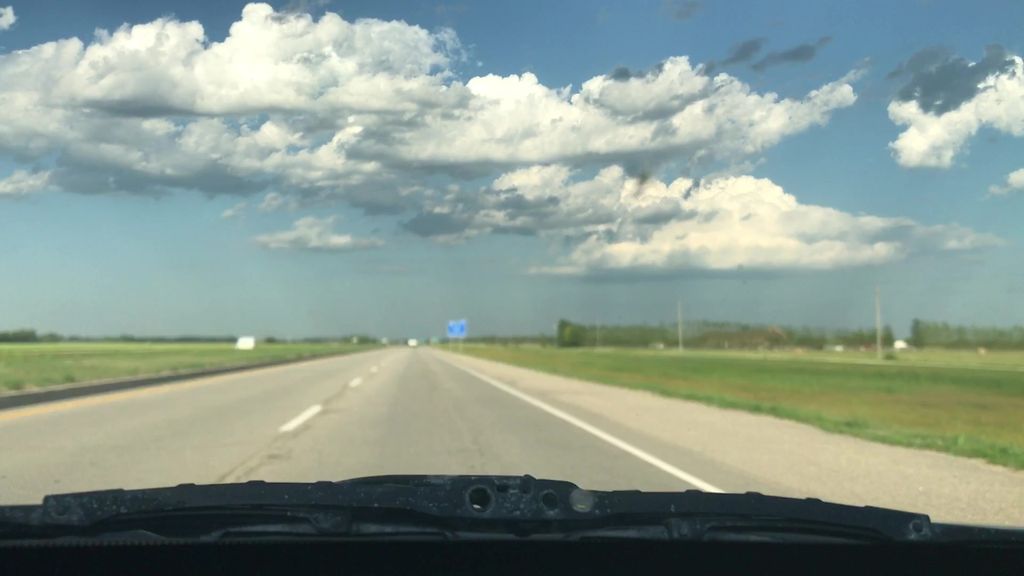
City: winnipeg